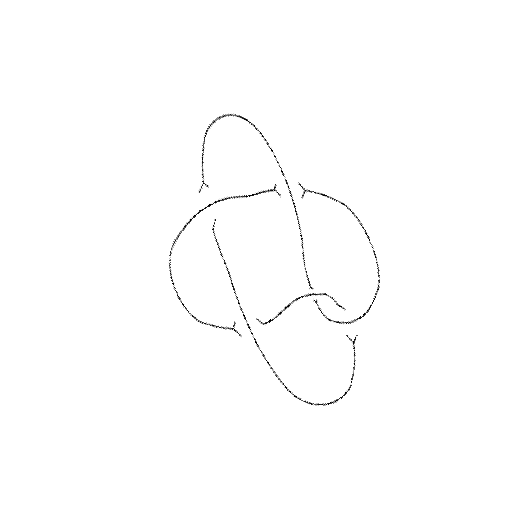
Crossing number: 5